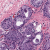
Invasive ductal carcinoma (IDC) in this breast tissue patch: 0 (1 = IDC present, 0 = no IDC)